七年级 · 组合几何学
如图, 将一个边长为 1 的正方形纸片分割成 7 个部分, 第(1)部分是边长不 1 的正方形纸片面积的一半, 第(2)部分是第(1)部分面积的半, 第(3)部分是第(3)部分面积的一半, ..., 依次类推.

(1) 阴影部分的面积是多少?

(2) 受此启发, 你能求出 $\frac{1}{2}+\frac{1}{4}+\frac{1}{8}+\cdots+\frac{1}{2^{6}}$ 的值吗?

（3）请你利用图中右侧的正方形, 再设计能求 $\frac{1}{2}+\frac{1}{4}+\frac{1}{8}+\cdots+\frac{1}{2^{6}}$ 的值的几何图形. (只画出图形即可)

(4) 根据以上规律， $\quad \frac{1}{2}+\frac{1}{4}+\frac{1}{8}+\cdots+\frac{1}{2^{n}}=$ \$ \qquad \$ .

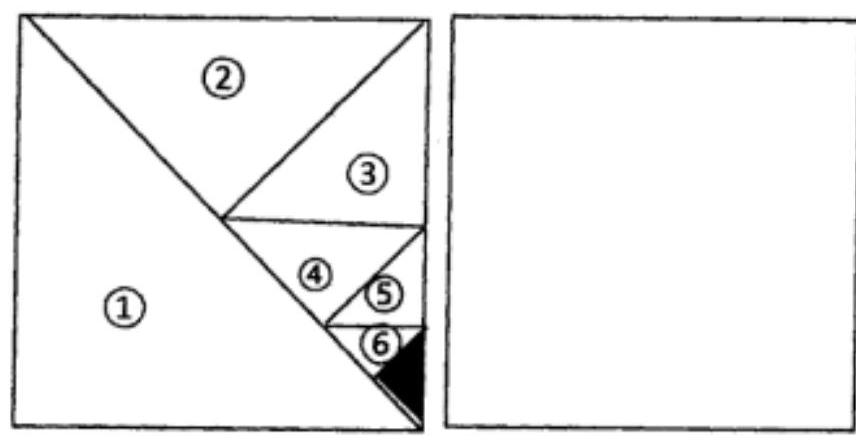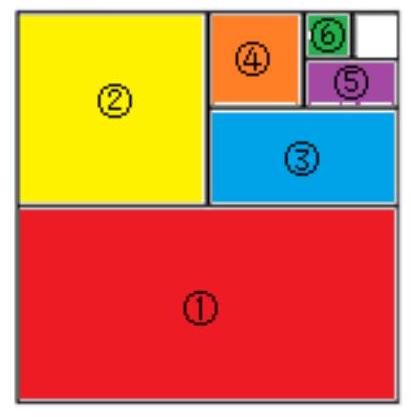
答案: (1) 解: $\because$ 部分 (1)是整体面积的一半, 部分 (2)是部分 (1)面积的一半, 部分 (3)是部分(2)面积的一半, $\ldots$,

$\therefore$ 图中阴影部分的面积是部分(5)的一半, 即 $1^{2} \times \frac{1}{2} \times \frac{1}{2} \times \frac{1}{2} \times \frac{1}{2} \times \frac{1}{2} \times \frac{1}{2}=\frac{1}{2^{6}}=\frac{1}{64}$,故答案为: $\frac{1}{64}$;

(2) 解: $\frac{1}{2}+\frac{1}{4}+\frac{1}{8}+\cdots+\frac{1}{2^{6}}=1-\frac{1}{2^{6}}=1-\frac{1}{64}=\frac{63}{64}$;

(3) 解: 如图所示 (彩色部分) 即为: 求 $\frac{1}{2}+\frac{1}{4}+\frac{1}{8}+\cdots+\frac{1}{2^{6}}$ 的值的几何图形.

(4) $1-\frac{1}{2^{n}}$
解析: (4) $\frac{1}{2}+\frac{1}{4}+\frac{1}{8}+\cdots+\frac{1}{2^{n}}=1-\frac{1}{2^{n}}$